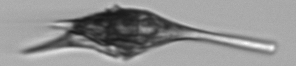
Label: Tripos_lineatus